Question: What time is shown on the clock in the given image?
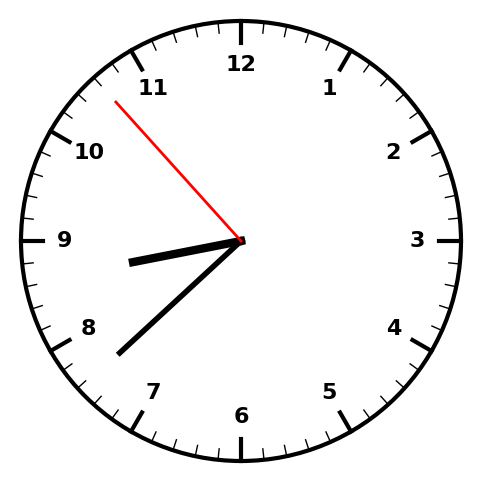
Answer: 08:37:53